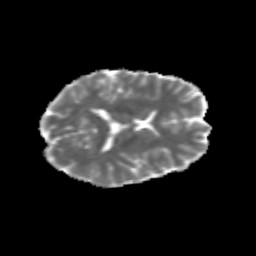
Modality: MD
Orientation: axial
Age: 27
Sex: female
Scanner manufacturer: siemens
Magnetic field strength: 3 T
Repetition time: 3.5 s
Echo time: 0.125 s